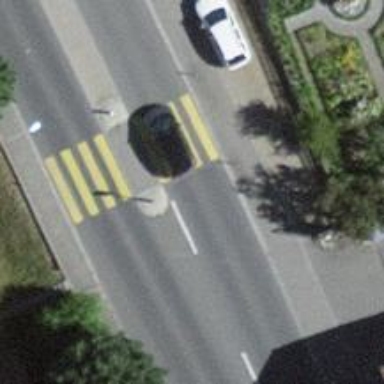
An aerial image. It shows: Marked crossing with pedestrian island.